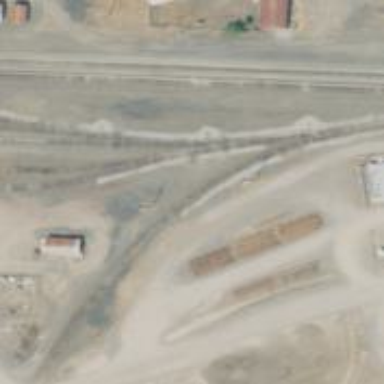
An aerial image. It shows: Railway yard.